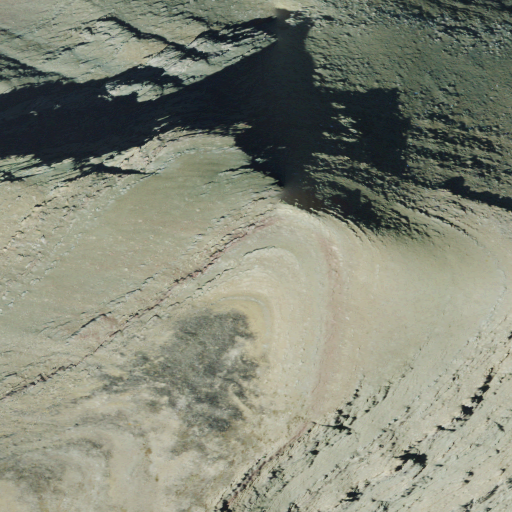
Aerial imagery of mountain in Montana named Yellow Mountain containing barren land, evergreen forest, and grassland